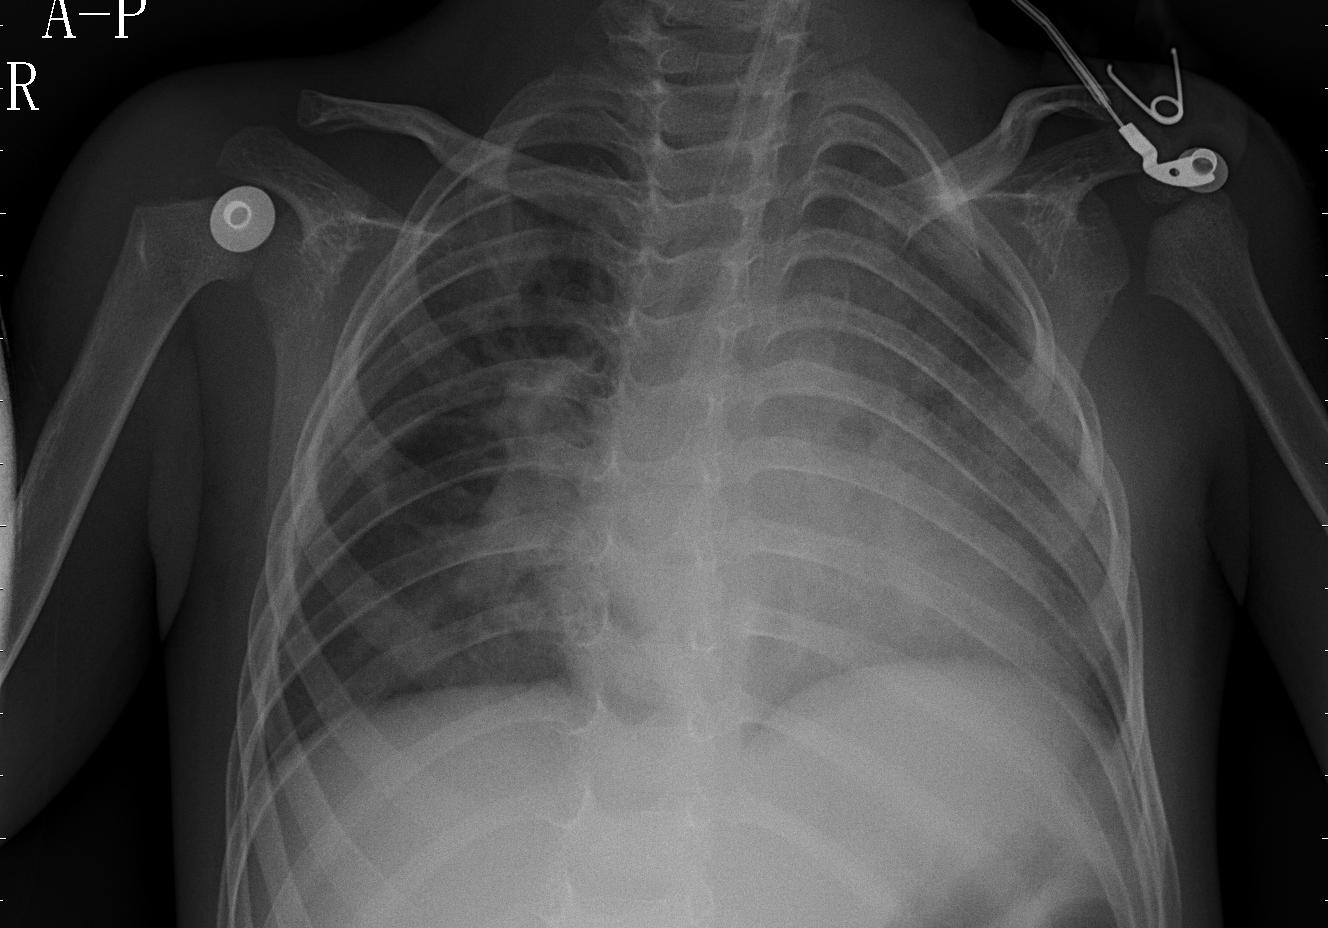
Diagnosis: PNEUMONIA